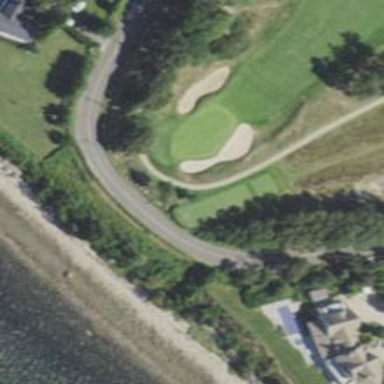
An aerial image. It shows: Path for golf carts.